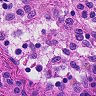
Metastatic tissue present: no